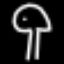
Label: mushroom